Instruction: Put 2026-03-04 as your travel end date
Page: home
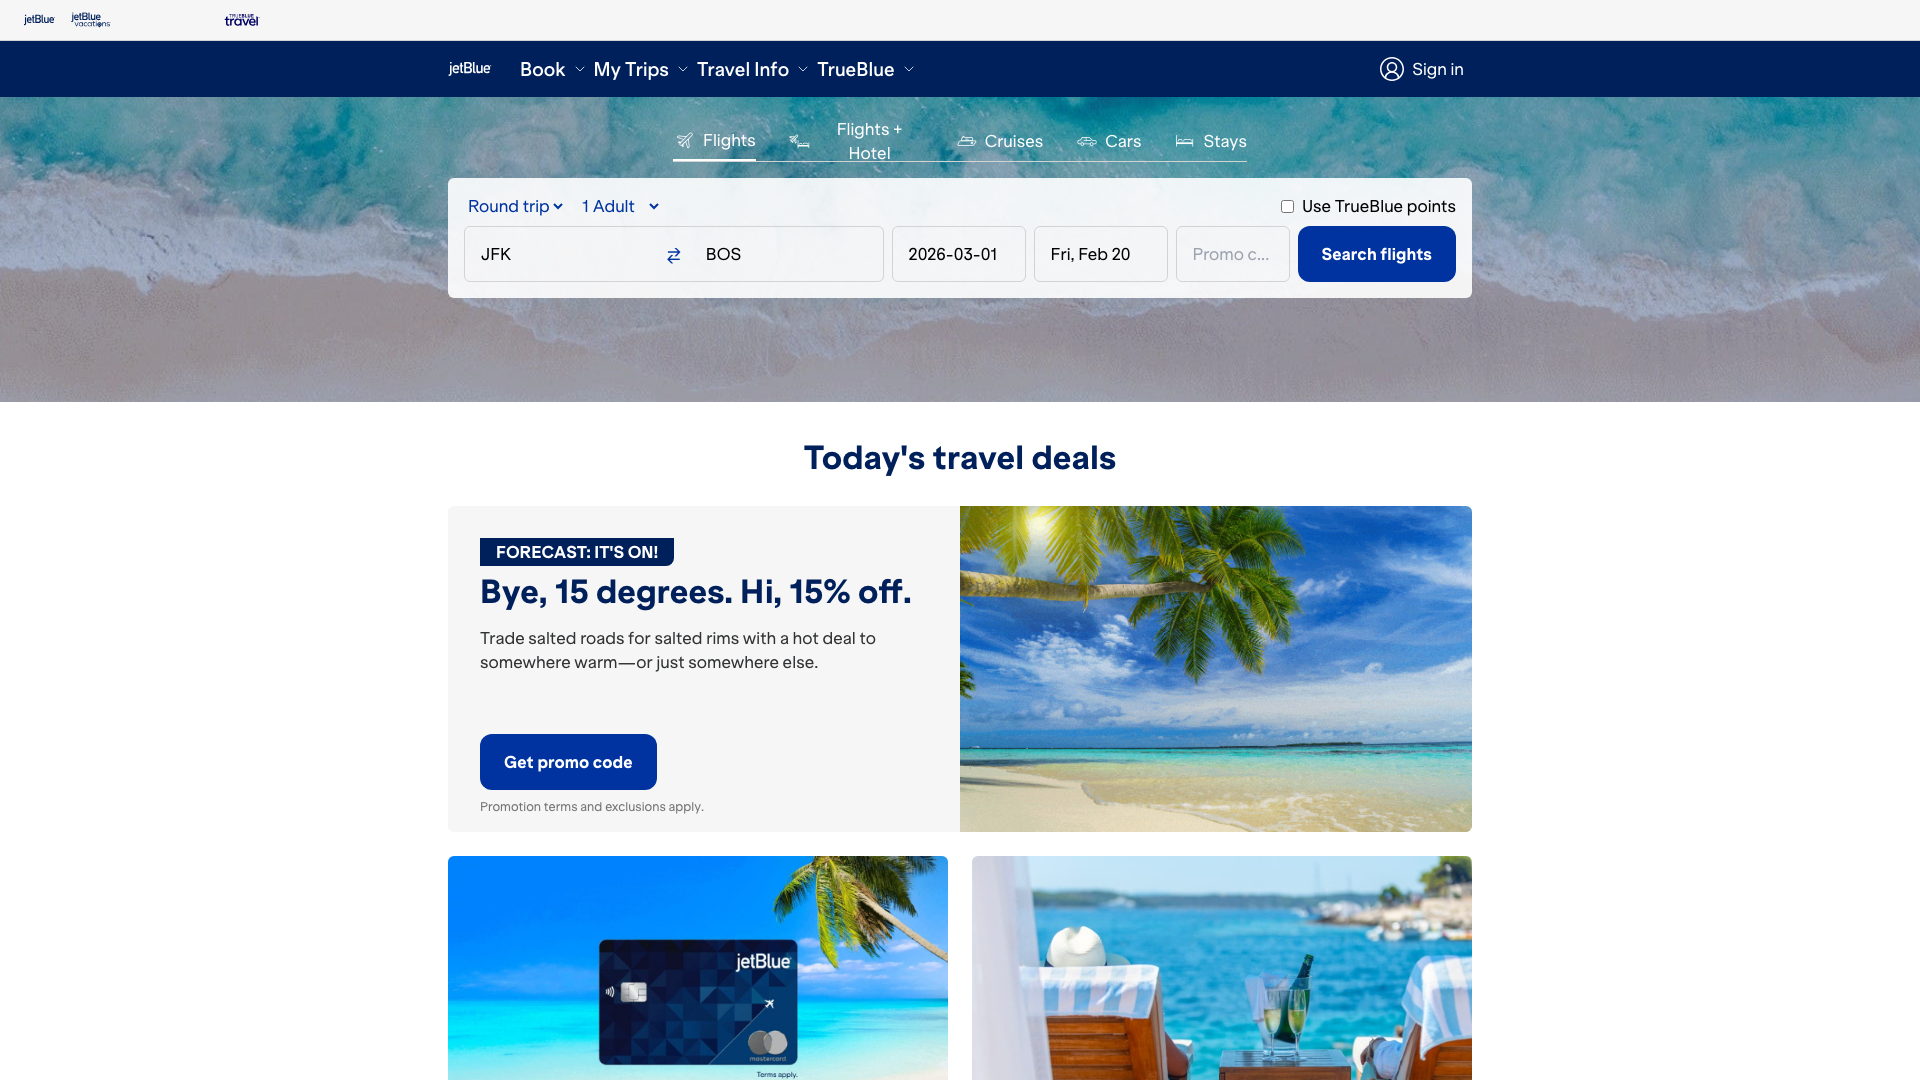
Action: type